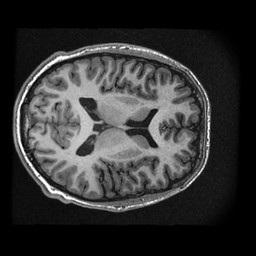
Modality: T1w
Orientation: axial
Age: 22
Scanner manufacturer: ge
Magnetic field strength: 3 T
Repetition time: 0.008316 s
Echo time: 0.003104 s